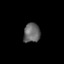
Tissue: lung
Cell type: Epithelial cells
Senescence score: 0.2404
Nuclear area (px): 314
Mean DAPI intensity: 103.057